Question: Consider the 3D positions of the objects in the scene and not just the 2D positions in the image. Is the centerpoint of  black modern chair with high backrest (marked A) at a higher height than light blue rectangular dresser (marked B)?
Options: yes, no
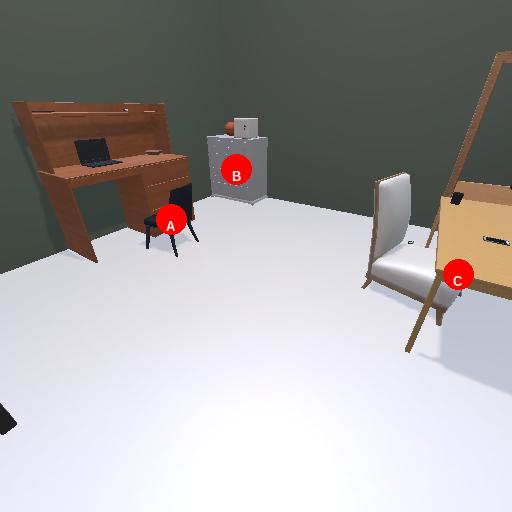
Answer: yes